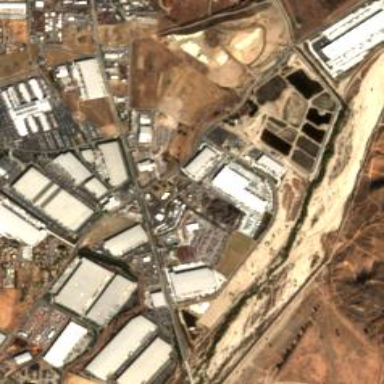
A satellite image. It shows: Industrial area.